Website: home-depot
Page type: billing-address
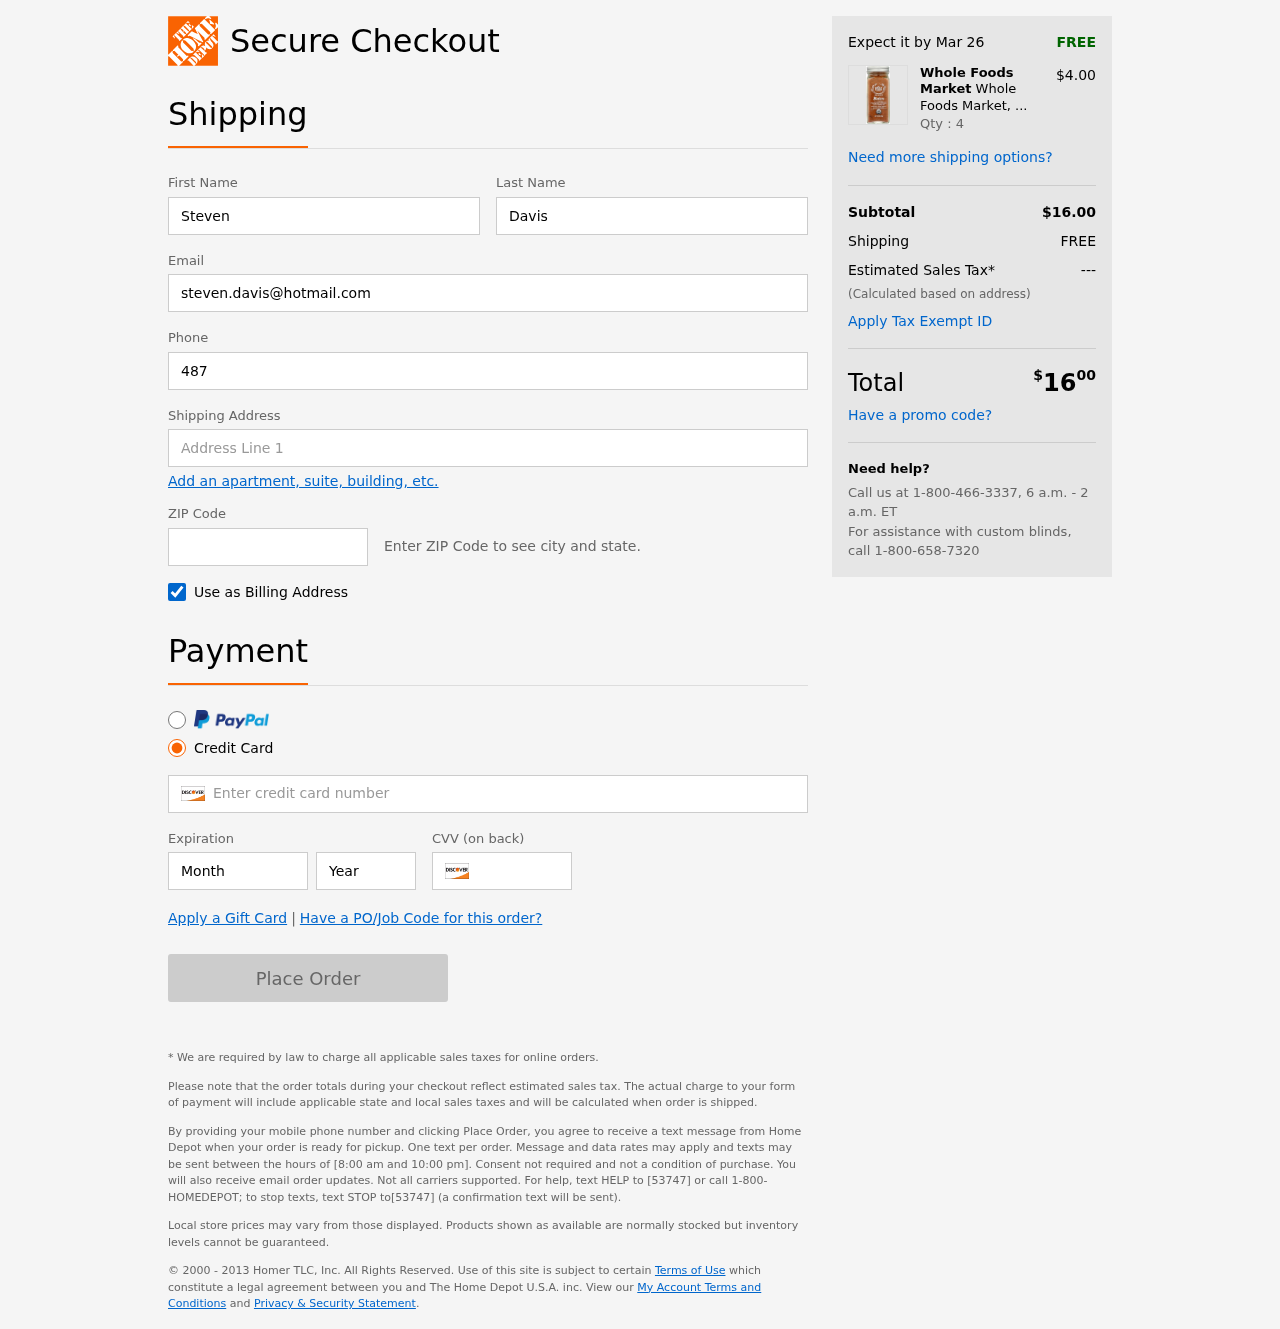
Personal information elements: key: PII_FIRSTNAME
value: Steven
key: PII_LASTNAME
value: Davis
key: PII_EMAIL
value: steven.davis@hotmail.com
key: PII_PHONE
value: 4876974884
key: PII_STREET
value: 588 Stephen Points Suite 343
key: PII_POSTCODE
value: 27834
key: PII_CARD_NUMBER
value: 6533 8219 5638 2313
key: PII_CARD_EXPIRY_MONTH
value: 10
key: PII_CARD_CVV
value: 542
Product elements: key: PRODUCT1_BRAND
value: Whole Foods Market
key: PRODUCT1_NAME
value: Whole Foods Market, Organic Berbere Seasoning, 2.19 oz
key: PRODUCT1_PRICE
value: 4
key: PRODUCT1_QUANTITY
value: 4
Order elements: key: ORDER_DELIVERY_DATE
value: Mar 26
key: ORDER_SUBTOTAL
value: $16.00
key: ORDER_SHIPPING_COST
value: FREE
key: ORDER_TAX
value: ---
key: ORDER_TOTAL2
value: $1600